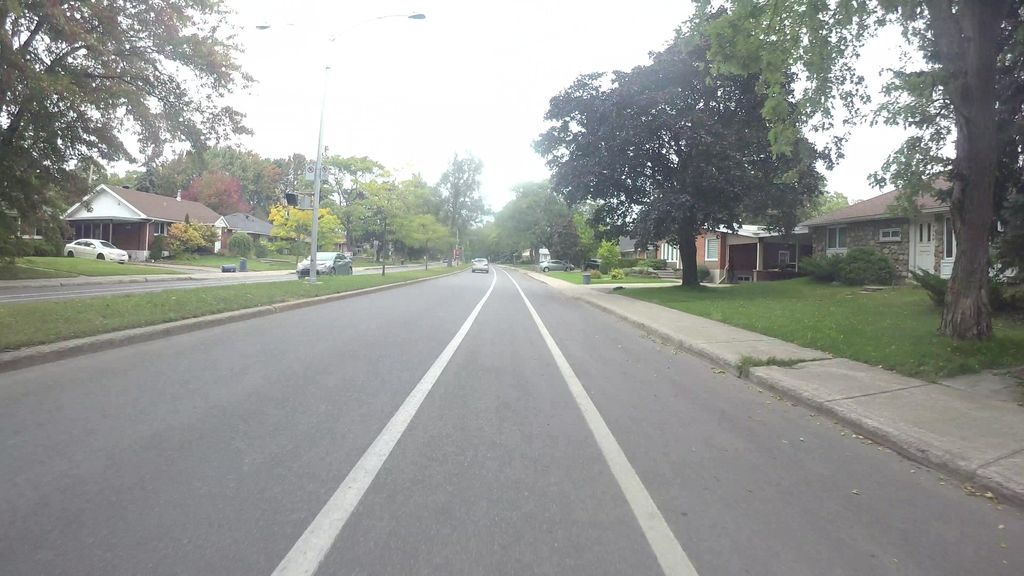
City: montreal